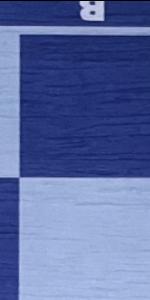
Label: Empty